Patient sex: M
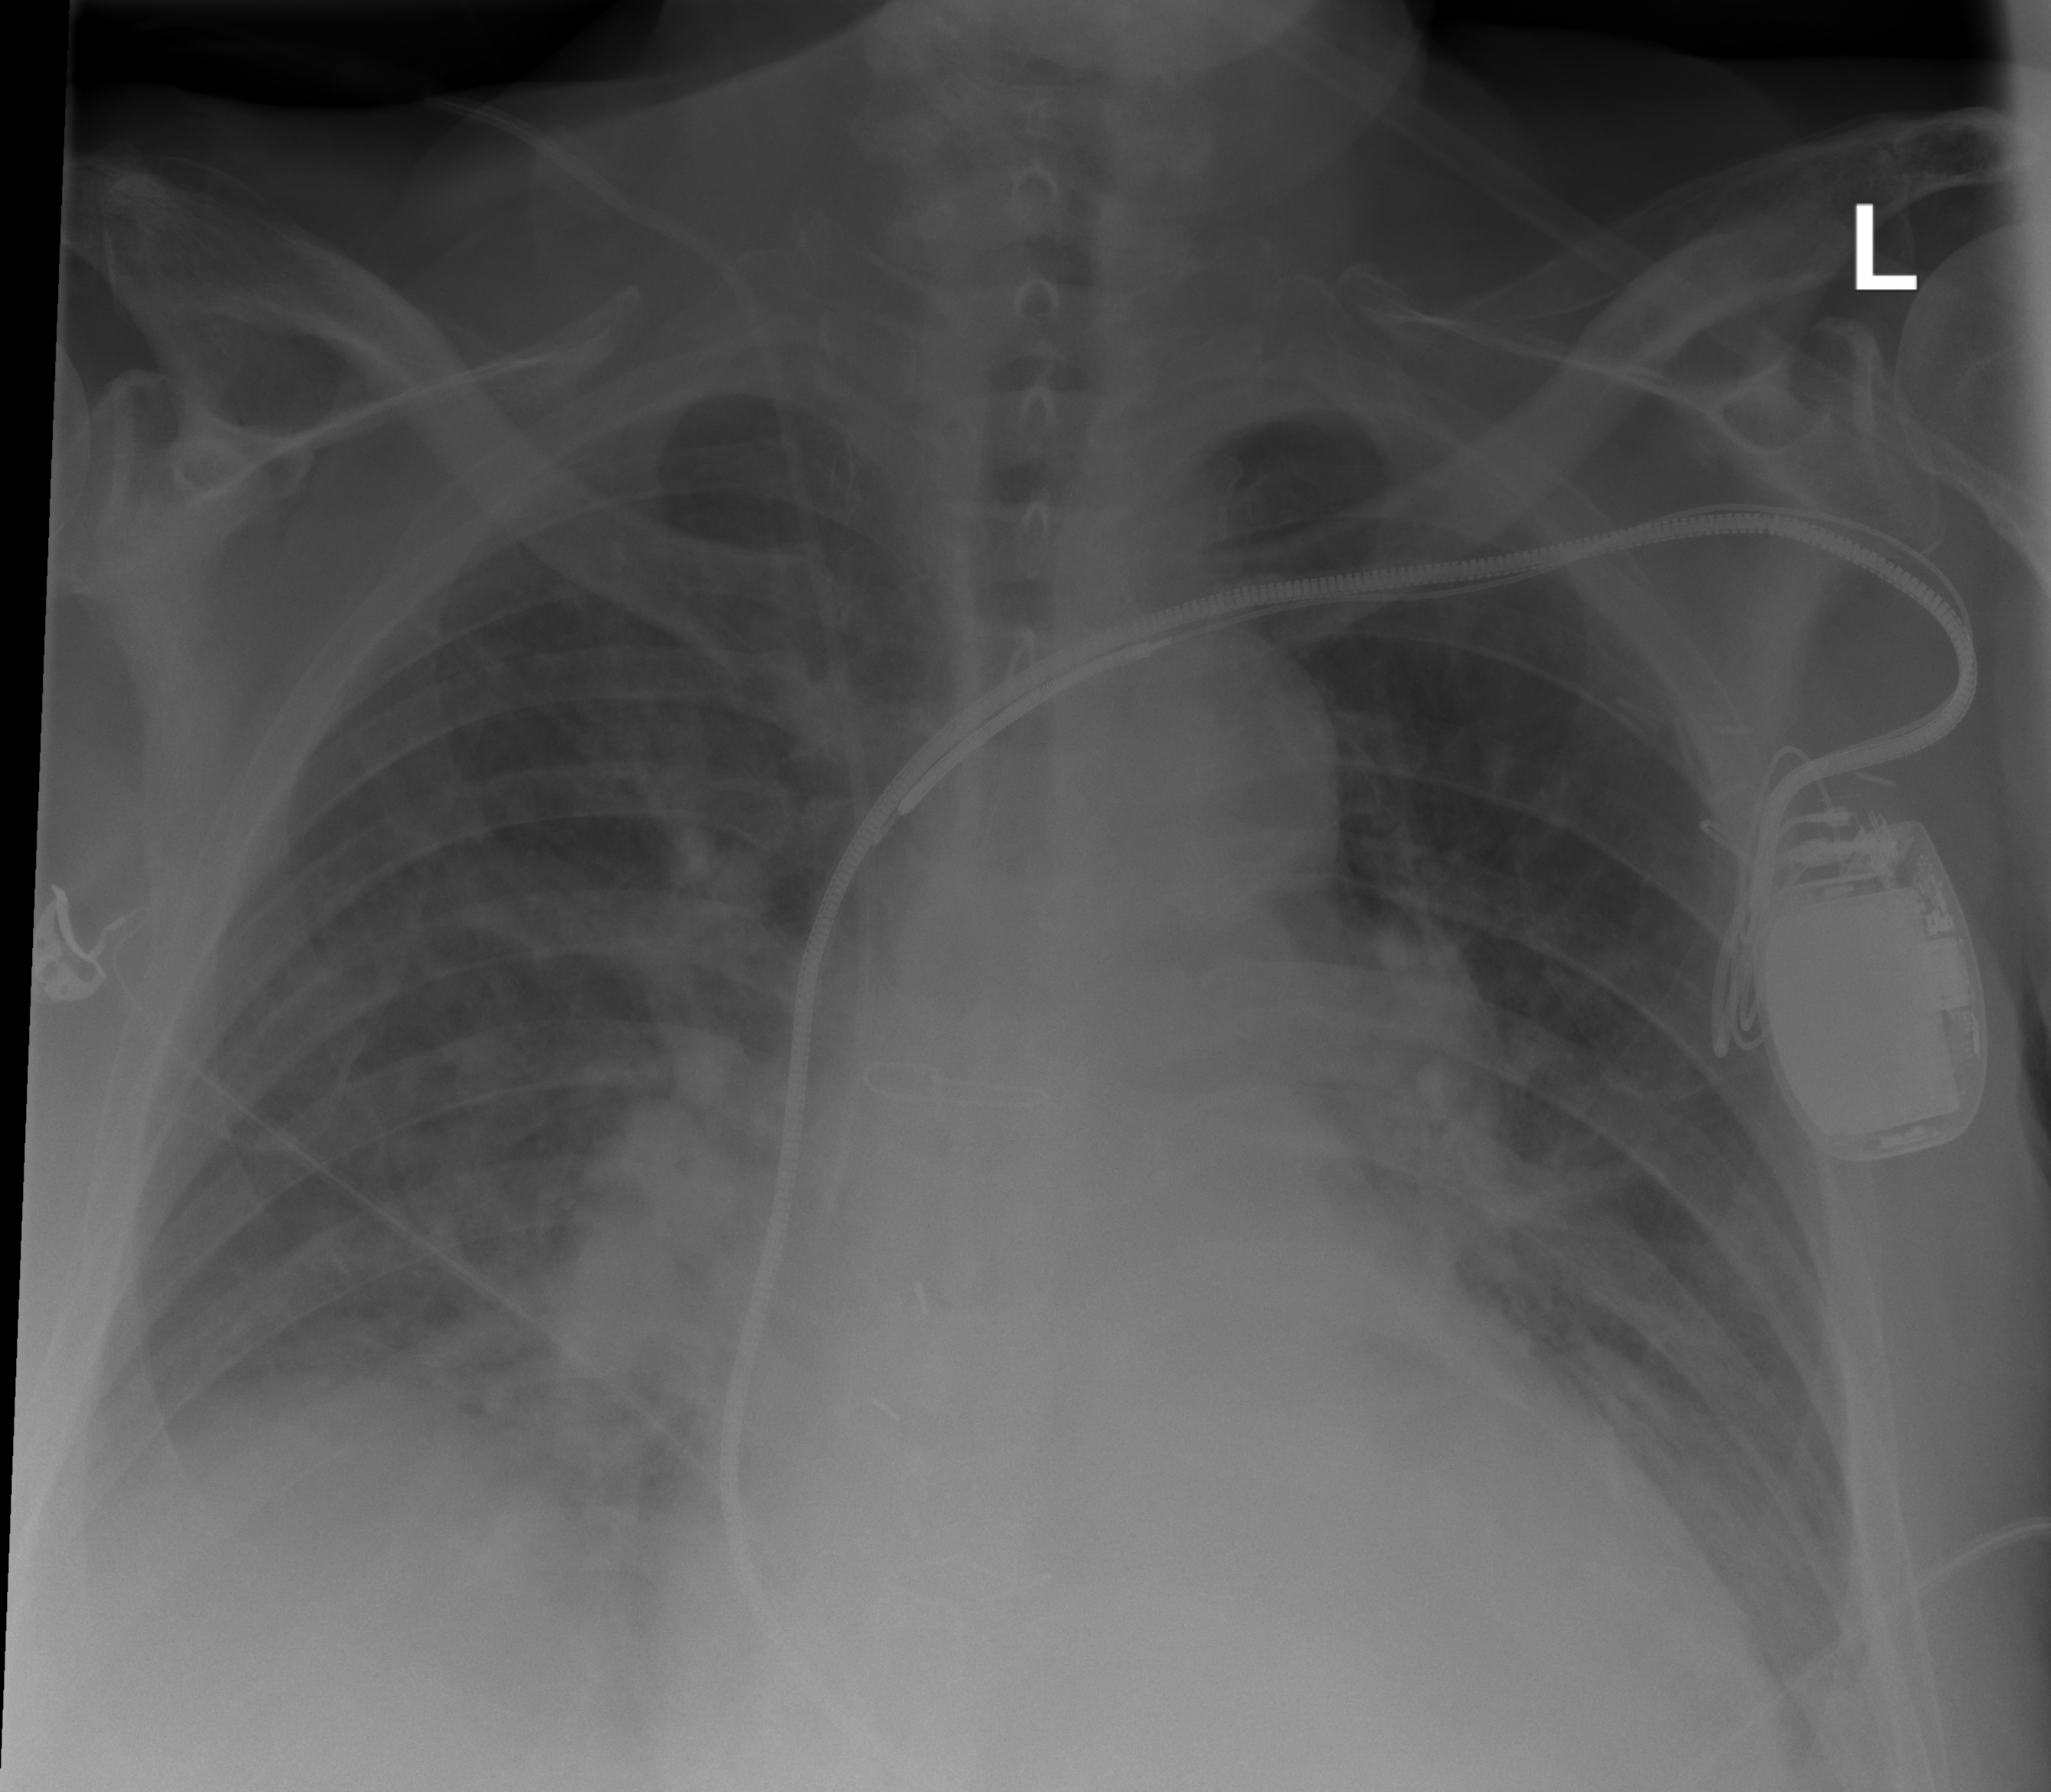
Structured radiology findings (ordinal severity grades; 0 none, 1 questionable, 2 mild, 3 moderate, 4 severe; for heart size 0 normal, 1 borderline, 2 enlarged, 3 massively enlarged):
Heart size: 2
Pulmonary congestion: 2
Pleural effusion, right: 2
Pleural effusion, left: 2
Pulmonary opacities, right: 0
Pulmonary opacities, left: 0
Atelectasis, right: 1
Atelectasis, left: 2